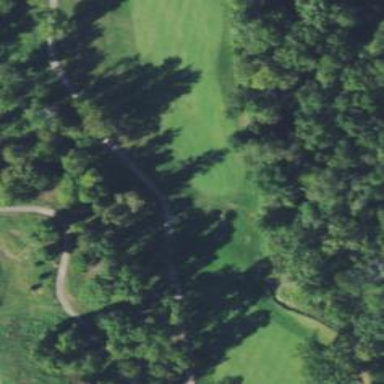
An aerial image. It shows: Path for both roads and golfers.